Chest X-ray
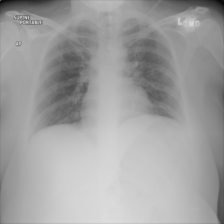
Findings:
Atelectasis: negative
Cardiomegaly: negative
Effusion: negative
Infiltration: negative
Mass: negative
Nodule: negative
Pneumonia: negative
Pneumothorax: negative
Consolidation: negative
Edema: negative
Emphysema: negative
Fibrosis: positive
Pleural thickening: negative
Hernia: negative